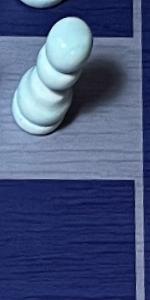
Label: Empty